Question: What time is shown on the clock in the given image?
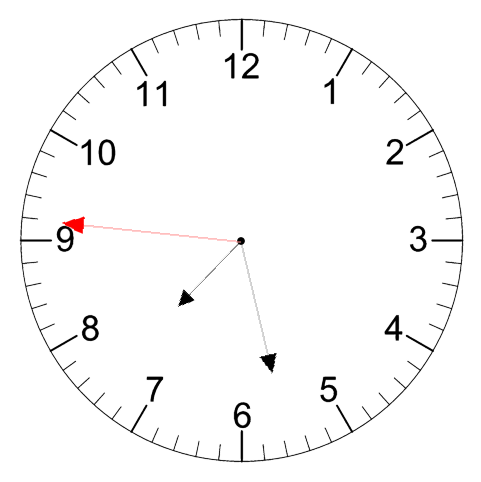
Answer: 07:27:46